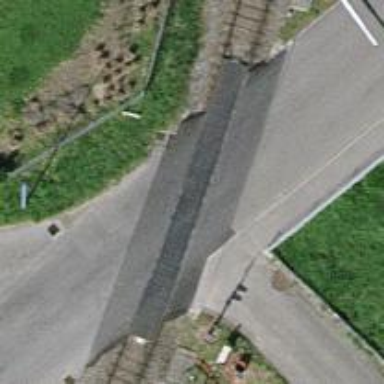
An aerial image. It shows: Railway level crossing.